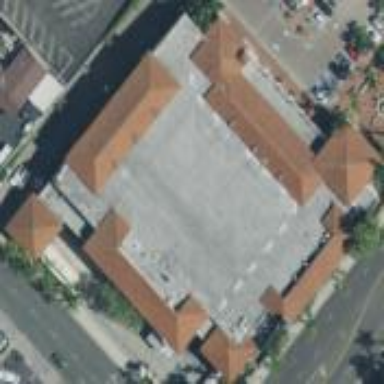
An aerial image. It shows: Commercial building housing supermarket.